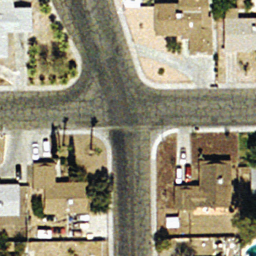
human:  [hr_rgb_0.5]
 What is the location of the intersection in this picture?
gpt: center